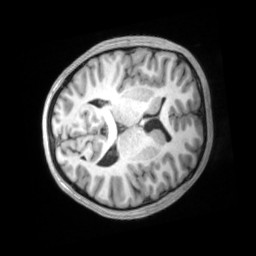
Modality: T1w
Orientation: axial
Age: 22
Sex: male
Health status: ill
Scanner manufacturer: siemens
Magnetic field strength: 3 T
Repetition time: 2.2 s
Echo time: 0.00157 s